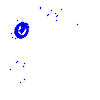
Particle: electron